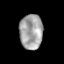
Tissue: prostate
Cell type: Epithelial cells
Senescence score: 0.3182
Nuclear area (px): 790
Mean DAPI intensity: 163.542